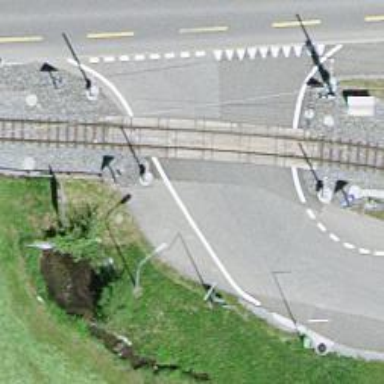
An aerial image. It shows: Level crossing with double half barrier.